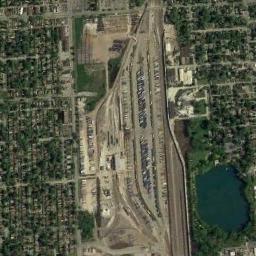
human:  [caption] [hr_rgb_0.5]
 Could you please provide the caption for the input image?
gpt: The railway station has lots of railways and facilities and a residential area with a lake is next to the railway station .

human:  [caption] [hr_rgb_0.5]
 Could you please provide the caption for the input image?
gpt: The railway station is next to some buildings and trees .

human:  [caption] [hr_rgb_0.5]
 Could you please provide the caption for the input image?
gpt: A well-equipped railway station in a crowded city .

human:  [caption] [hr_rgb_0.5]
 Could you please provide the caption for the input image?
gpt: Many buildings of different shapes are beside the railway station .

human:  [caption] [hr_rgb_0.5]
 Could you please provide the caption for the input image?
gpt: There are many green trees and buildings and a lake near the railway station .